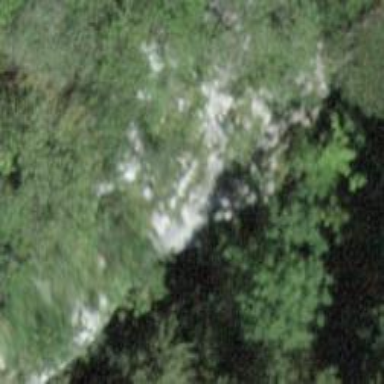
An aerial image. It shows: Cliff in nature.